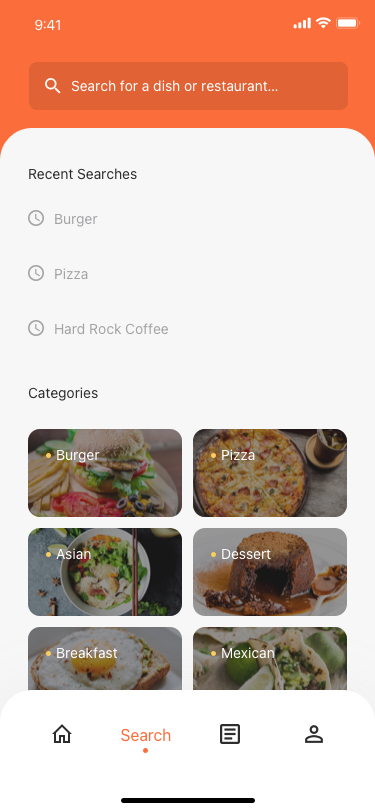
Text in this UI design:
Recent Searches
Burger
Pizza
Hard Rock Coffee
Categories